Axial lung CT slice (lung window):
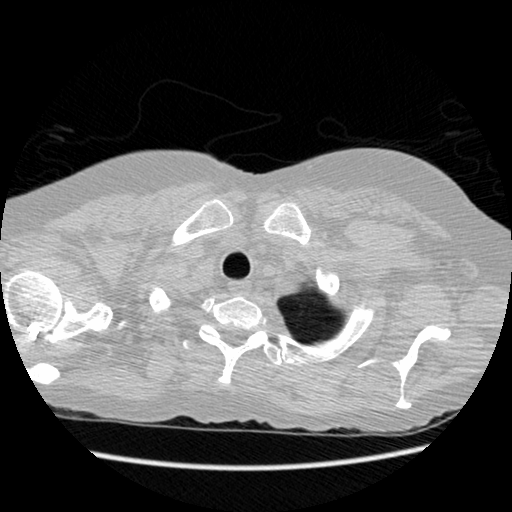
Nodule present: no